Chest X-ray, PA view. Patient: 67 years old, sex M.
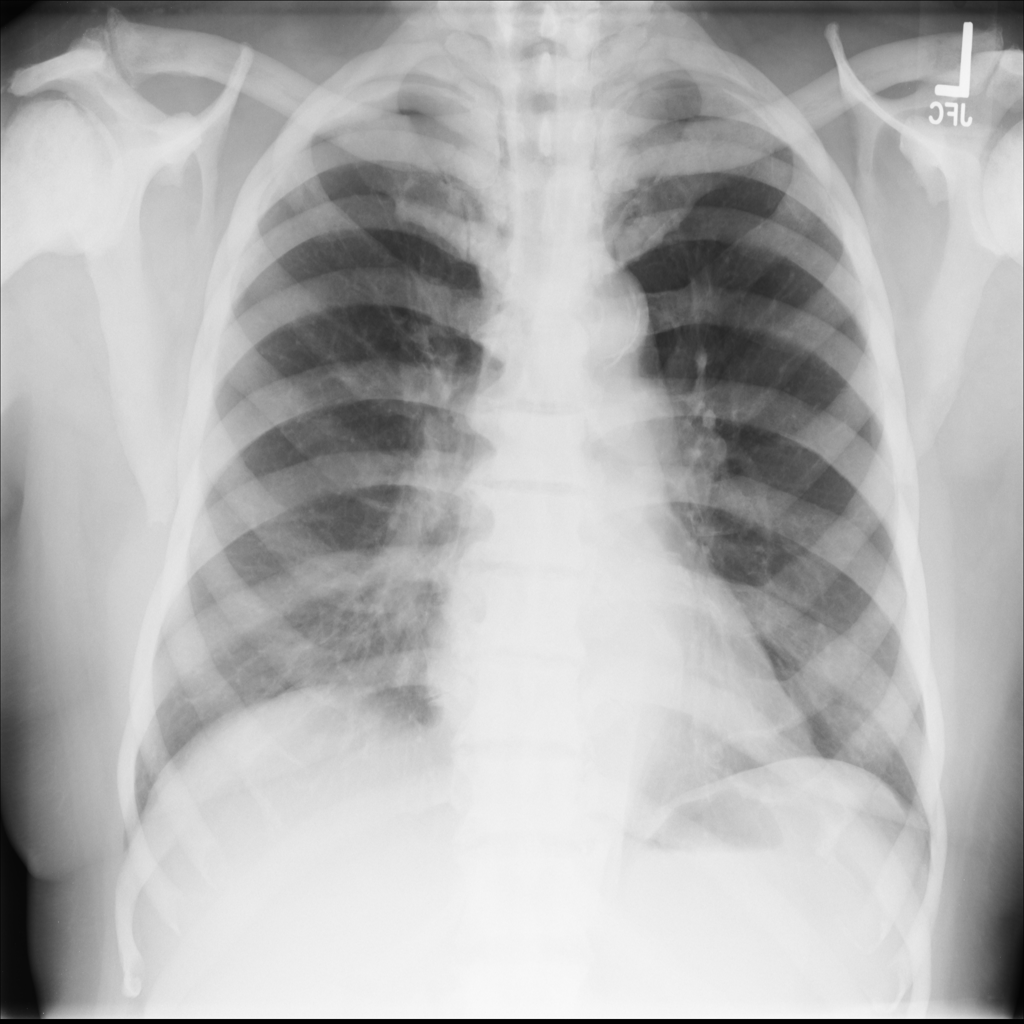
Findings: No Finding